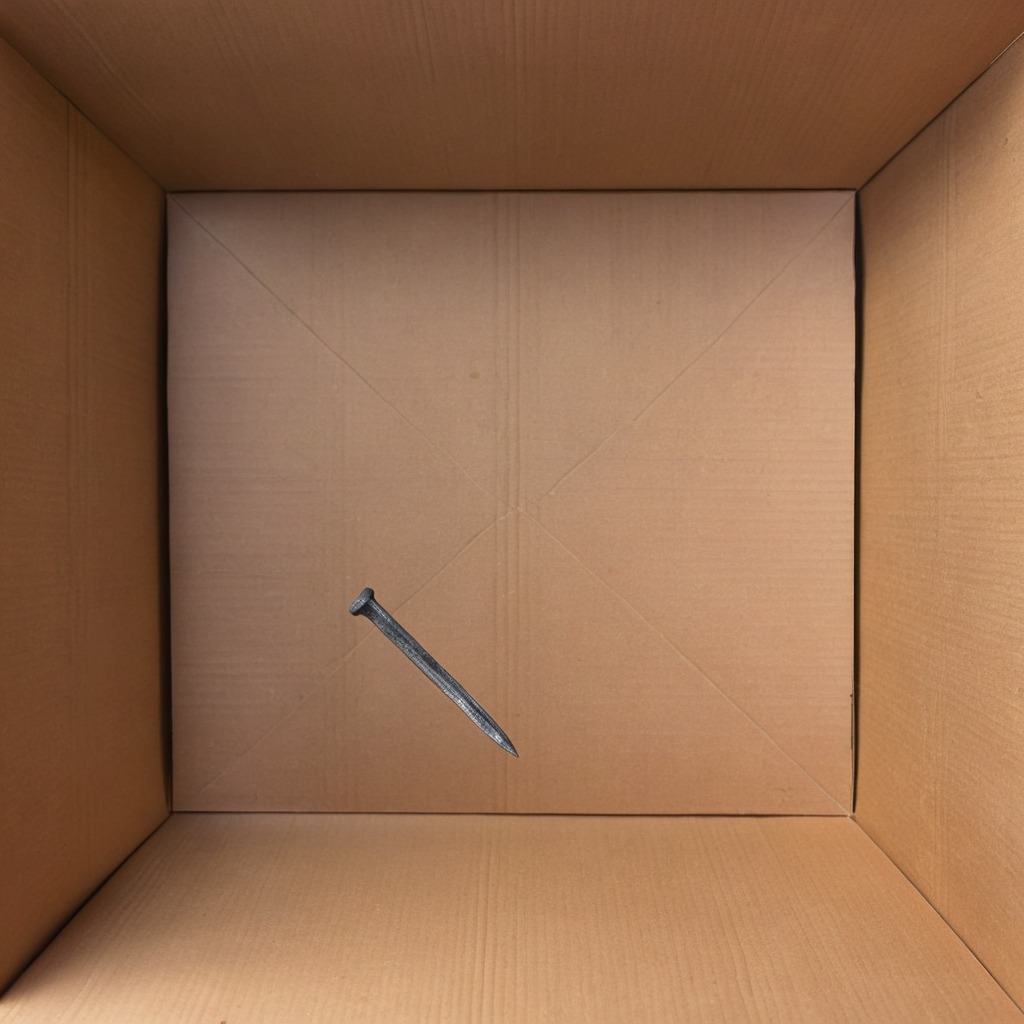
An iron nail is lying on the cardboard box surface.